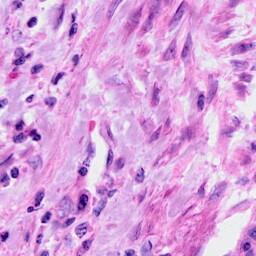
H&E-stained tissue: Cervix